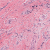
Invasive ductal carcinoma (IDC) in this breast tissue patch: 0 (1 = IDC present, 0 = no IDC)